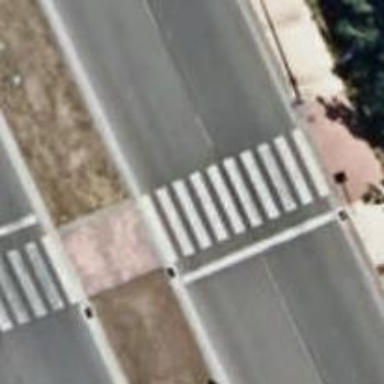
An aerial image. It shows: Uncontrolled road crossing.